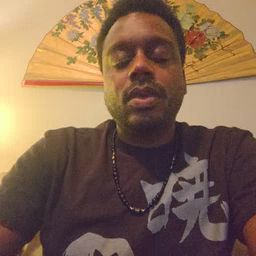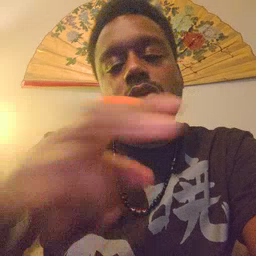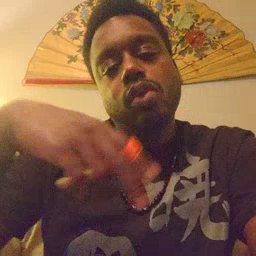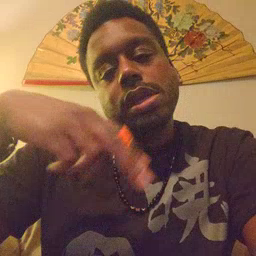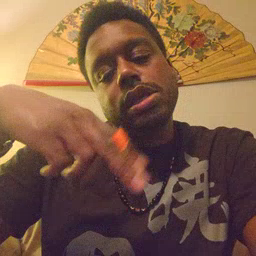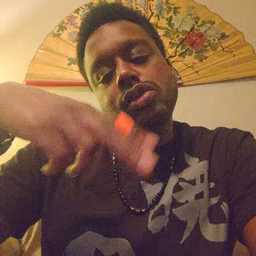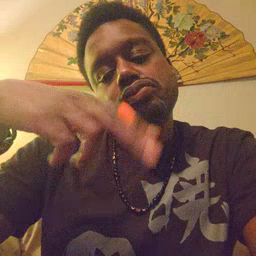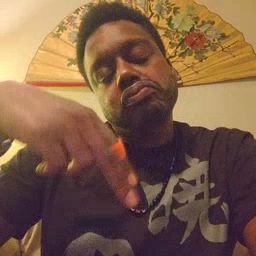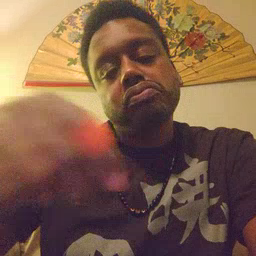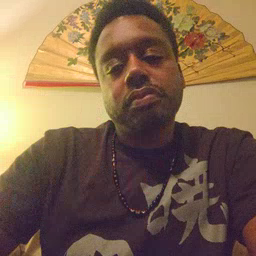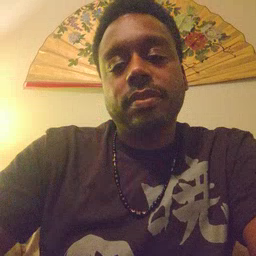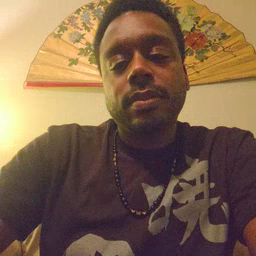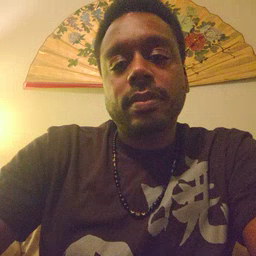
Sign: read